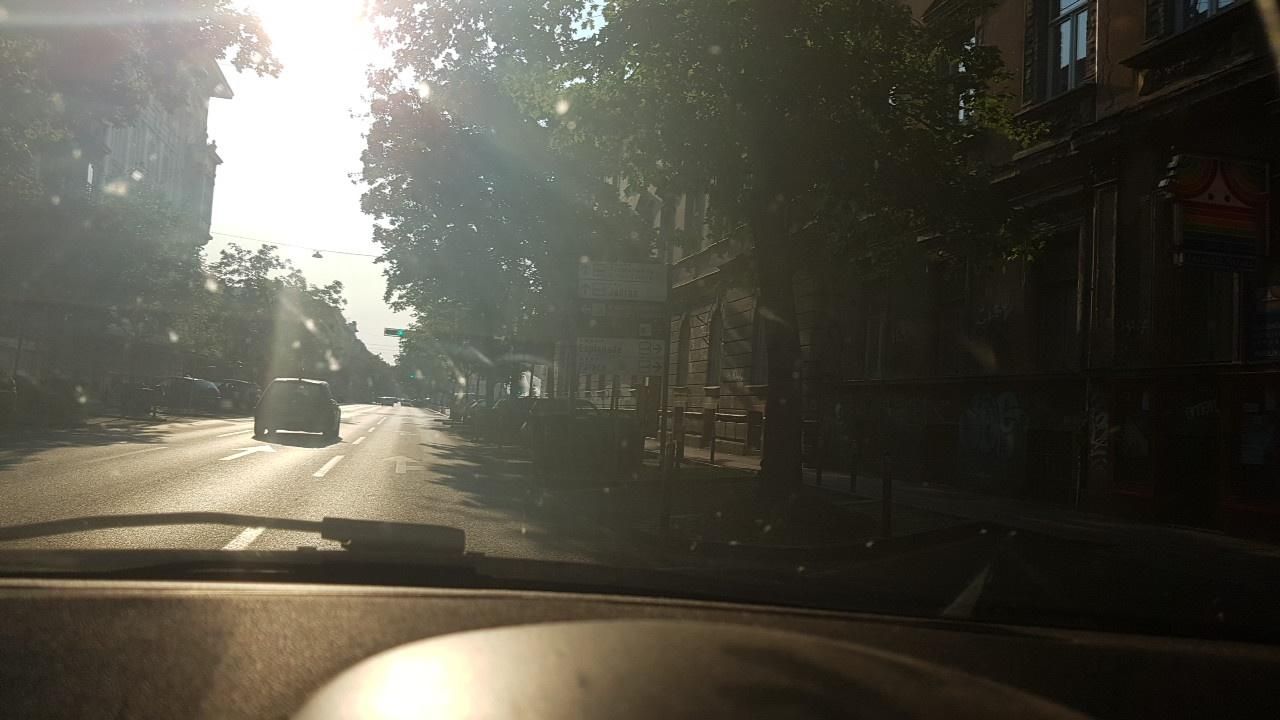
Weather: clear
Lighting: day
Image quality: slightly poor
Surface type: driving surface
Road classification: secondary
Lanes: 3
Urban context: urban centre
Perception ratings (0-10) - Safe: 0.88, Lively: 7.44, Beautiful: 8.81, Boring: 1.76, Depressing: 4.6, Wealthy: 4.06